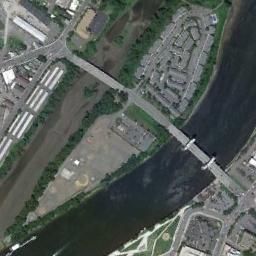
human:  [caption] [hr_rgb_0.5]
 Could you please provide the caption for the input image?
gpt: A bridge connects the land on both sides of the deep blue river  There are many buildings and roads on the land  There are three roads on one side of the bridge .

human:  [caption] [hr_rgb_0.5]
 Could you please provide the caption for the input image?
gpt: A bridge built on a dark green river and some buildings arranged neatly on both sides of the river .

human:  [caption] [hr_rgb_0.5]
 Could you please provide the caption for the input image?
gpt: On one side of the river are densely built areas, And the color of the river water is turquoise .

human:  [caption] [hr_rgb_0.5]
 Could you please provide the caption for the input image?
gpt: There is a bridge over the river between the overpass and many buildings .

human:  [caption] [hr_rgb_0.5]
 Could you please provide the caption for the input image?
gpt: Many trees are around the bridge .